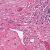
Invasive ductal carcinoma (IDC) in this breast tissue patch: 0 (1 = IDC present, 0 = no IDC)